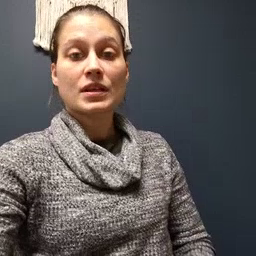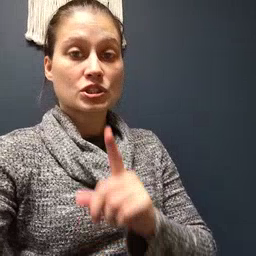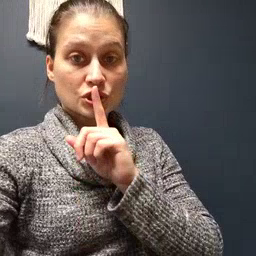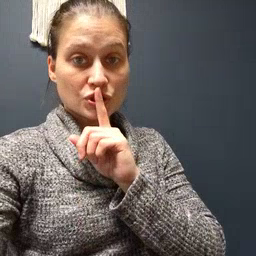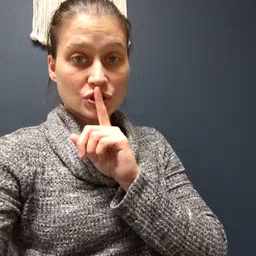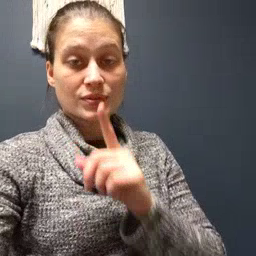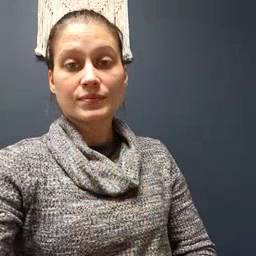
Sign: shhh